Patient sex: M
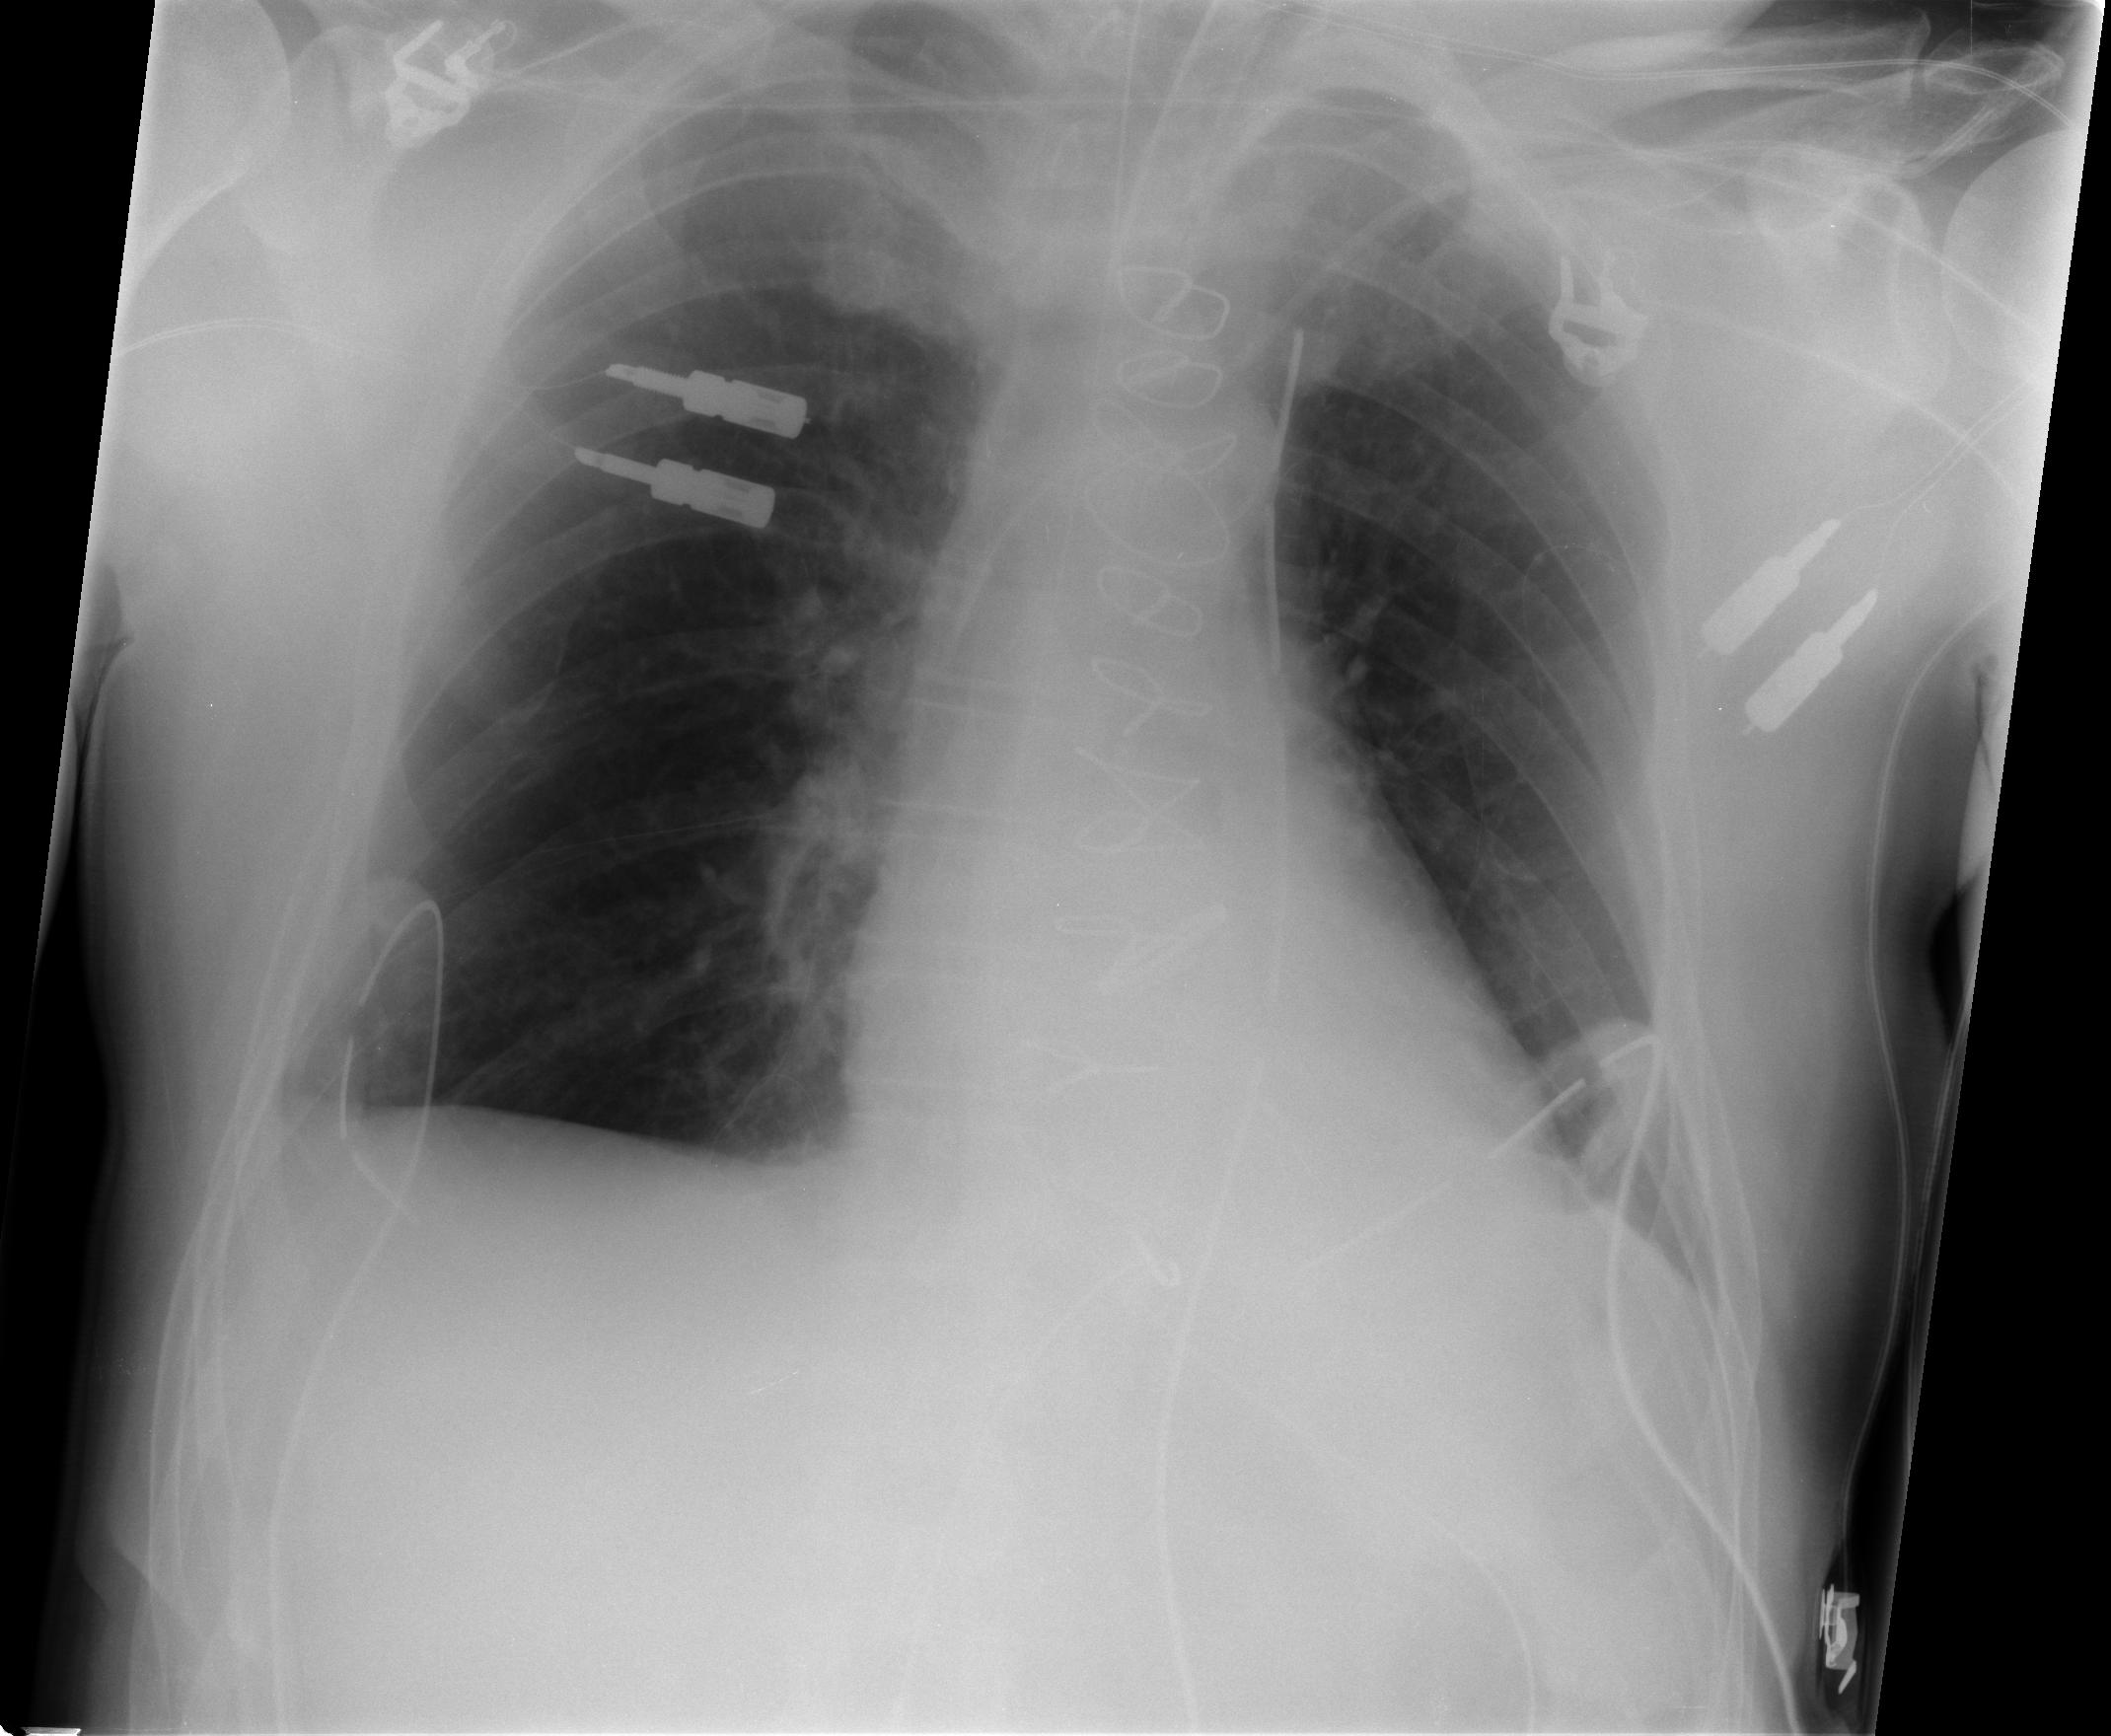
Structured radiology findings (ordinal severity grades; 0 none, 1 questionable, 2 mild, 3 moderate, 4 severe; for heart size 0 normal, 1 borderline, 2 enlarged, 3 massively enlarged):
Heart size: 0
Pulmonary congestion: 0
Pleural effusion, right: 2
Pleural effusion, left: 2
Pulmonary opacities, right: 0
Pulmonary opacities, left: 0
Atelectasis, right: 2
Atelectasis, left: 2